Modality: CBCT
Slice 92 of 206
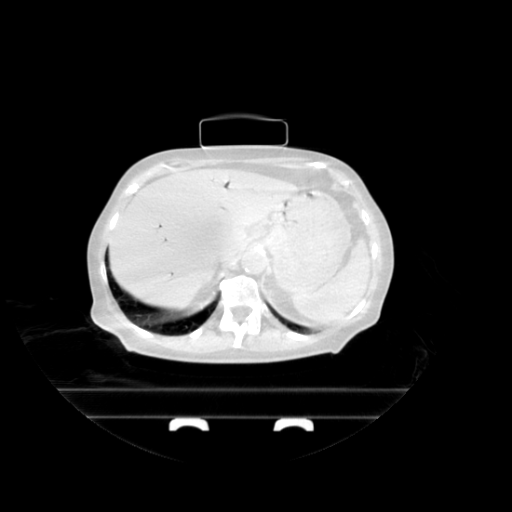